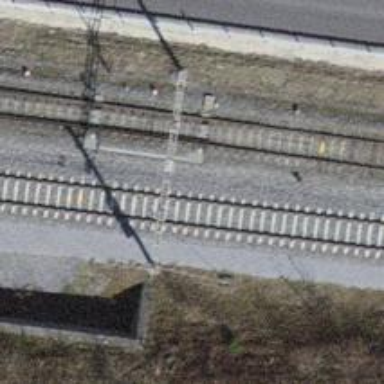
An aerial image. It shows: Railway switch.